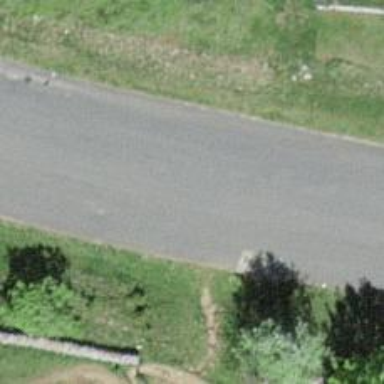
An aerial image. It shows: Paved residential road.